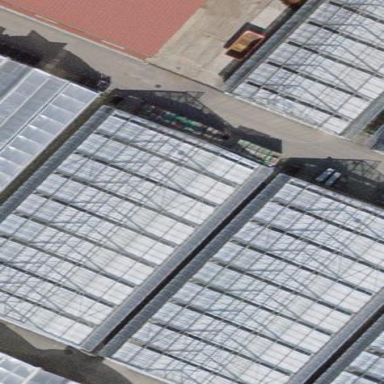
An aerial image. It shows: Greenhouse.